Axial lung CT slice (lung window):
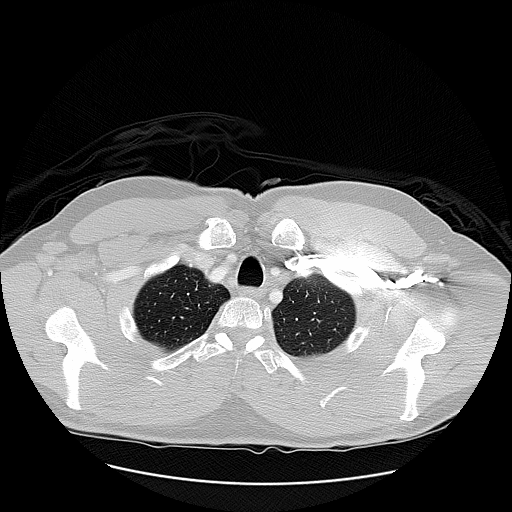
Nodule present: no